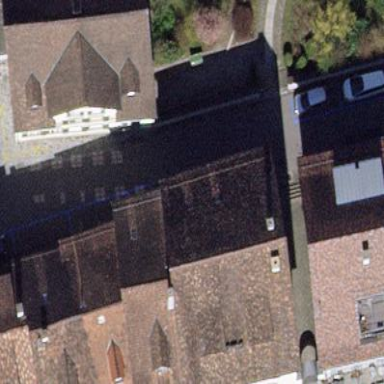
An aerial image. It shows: Terrace building.